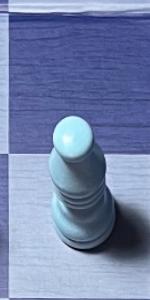
Label: Bishop_White